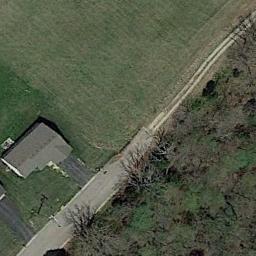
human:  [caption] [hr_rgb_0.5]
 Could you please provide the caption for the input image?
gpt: One road is next to the sparse residential .

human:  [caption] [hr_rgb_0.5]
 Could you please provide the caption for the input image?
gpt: The sparse residential is on the grass next to some trees and a road .

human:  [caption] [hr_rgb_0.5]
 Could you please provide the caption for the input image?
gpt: In a sparse residential area there is a grey house surrounded by grass and a road .

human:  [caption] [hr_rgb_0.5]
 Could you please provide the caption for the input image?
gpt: There are several houses on the grass, And behind them are lush woods .

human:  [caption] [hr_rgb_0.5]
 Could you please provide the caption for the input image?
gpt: A sparse residential area with a gray building on the green meadow .